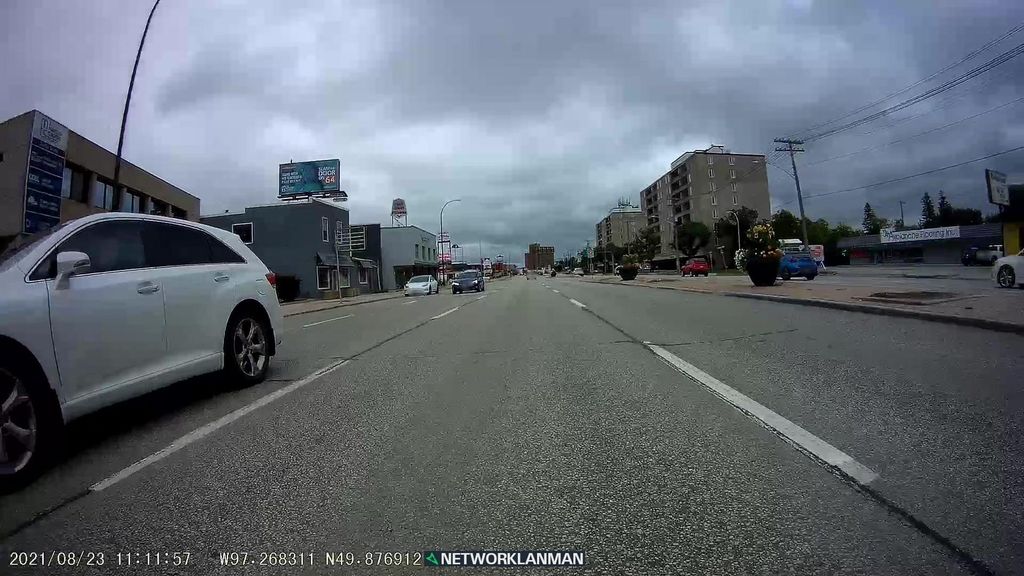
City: winnipeg